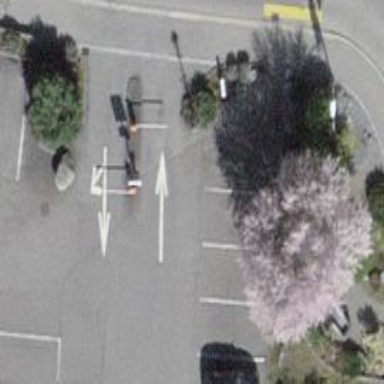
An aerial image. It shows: Lift gate barrier.